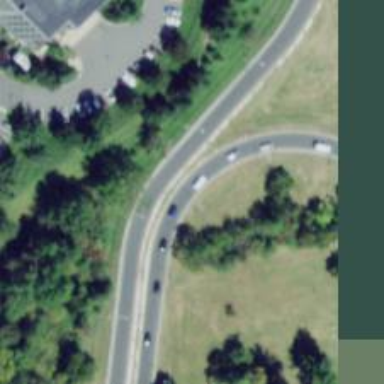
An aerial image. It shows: Trunk link highway.